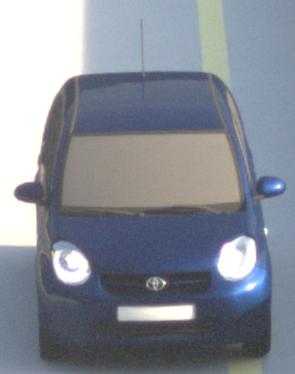
Make: Toyota
Model: Passo
Detailed model: Toyota Passo X Yururi
Model produced from: 2010
Model produced until: 2016
Doors: 5
Color: blue
Road condition: dry road
Daytime: sunrise or sunset
Contrast: medium contrast